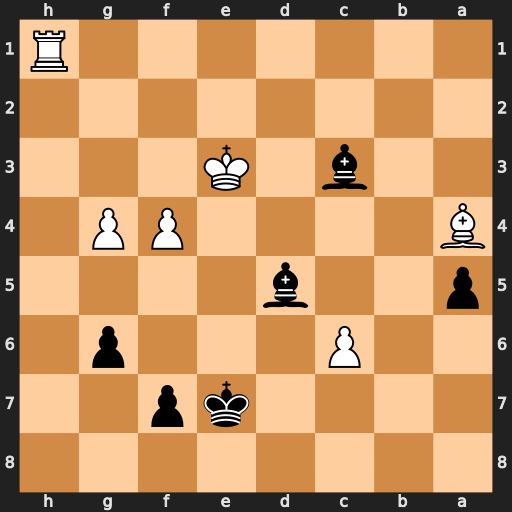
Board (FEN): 8/4kp2/2P3p1/p2b4/B4PP1/2b1K3/8/7R
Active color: b
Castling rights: -
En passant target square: -
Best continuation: Bxh1 c7 Bb7